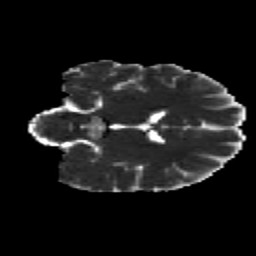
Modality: MD
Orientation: coronal
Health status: healthy
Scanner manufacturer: siemens
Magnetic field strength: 3 T
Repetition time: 12 s
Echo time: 0.092 s